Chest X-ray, PA view. Patient: 63 years old, sex F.
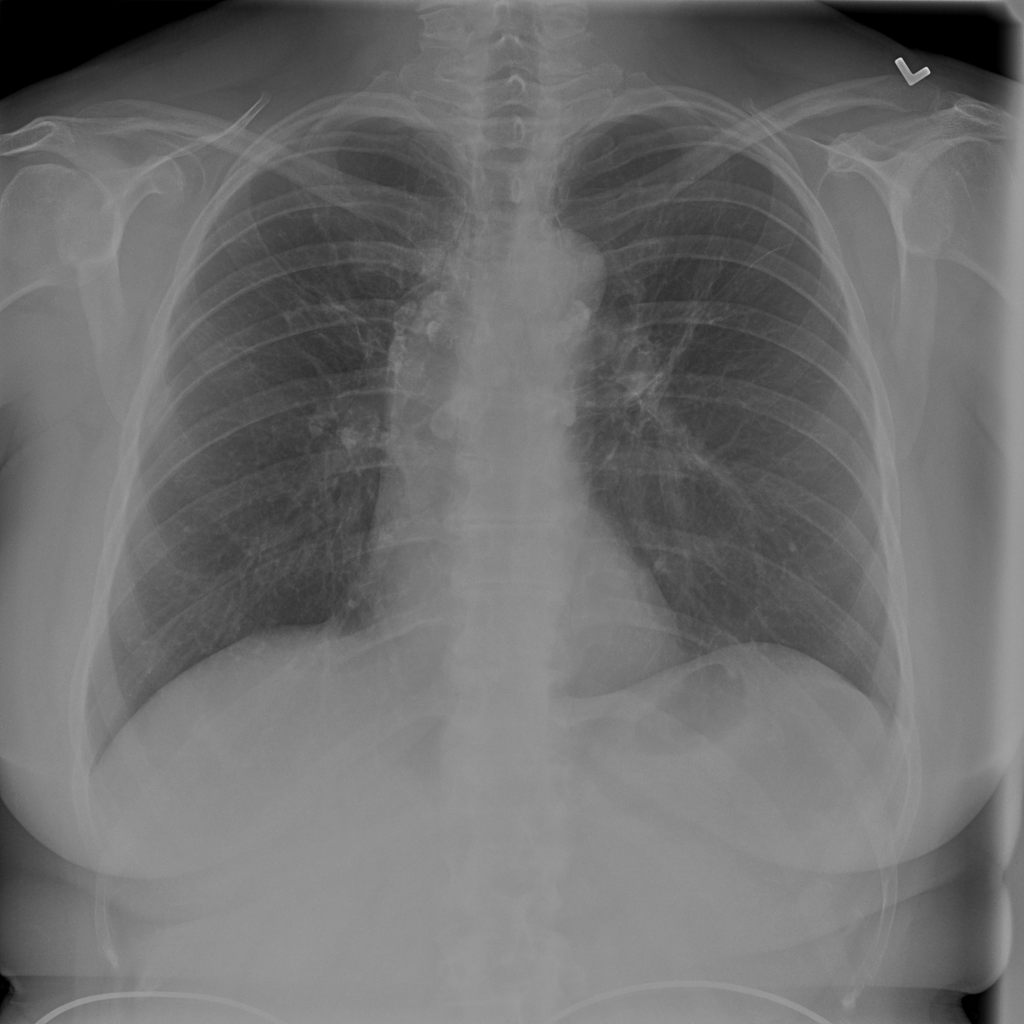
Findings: Nodule